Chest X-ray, AP view. Patient: 56 years old, sex F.
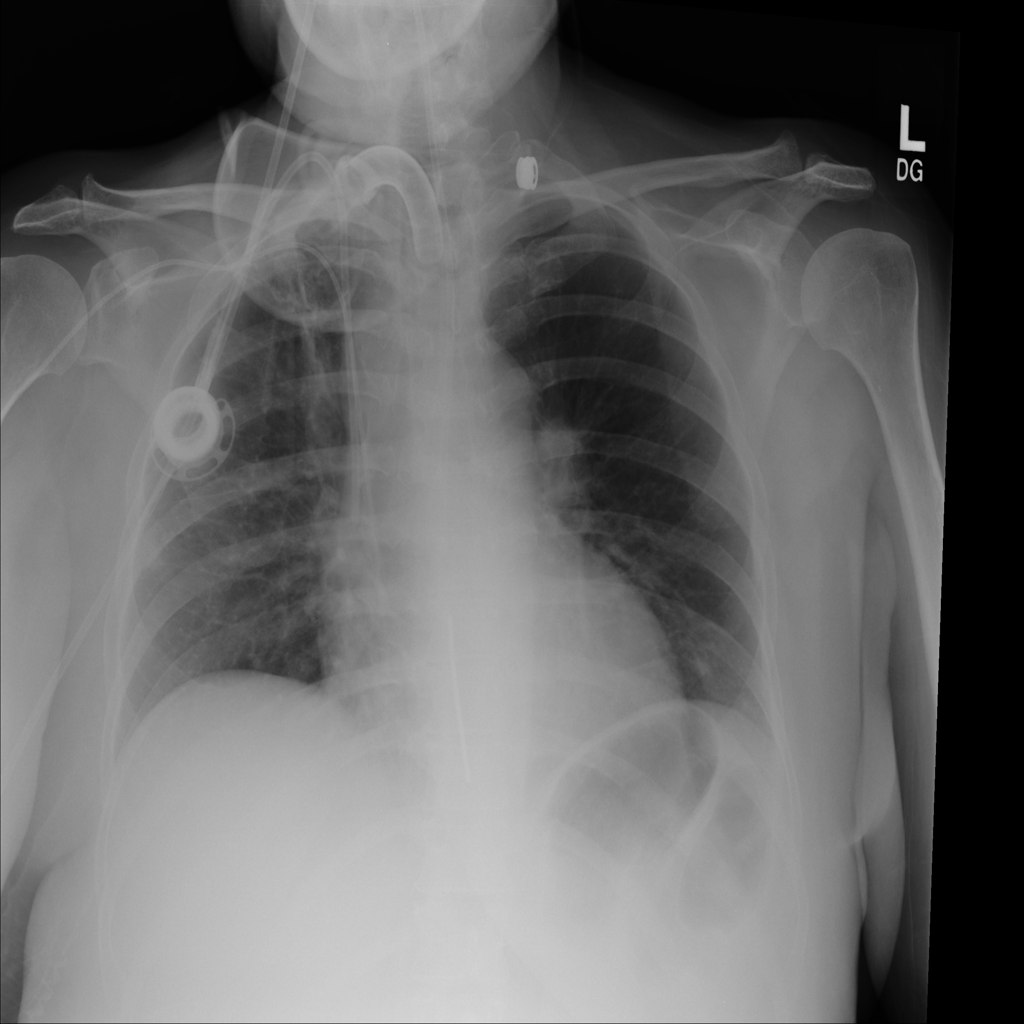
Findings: No Finding